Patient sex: F
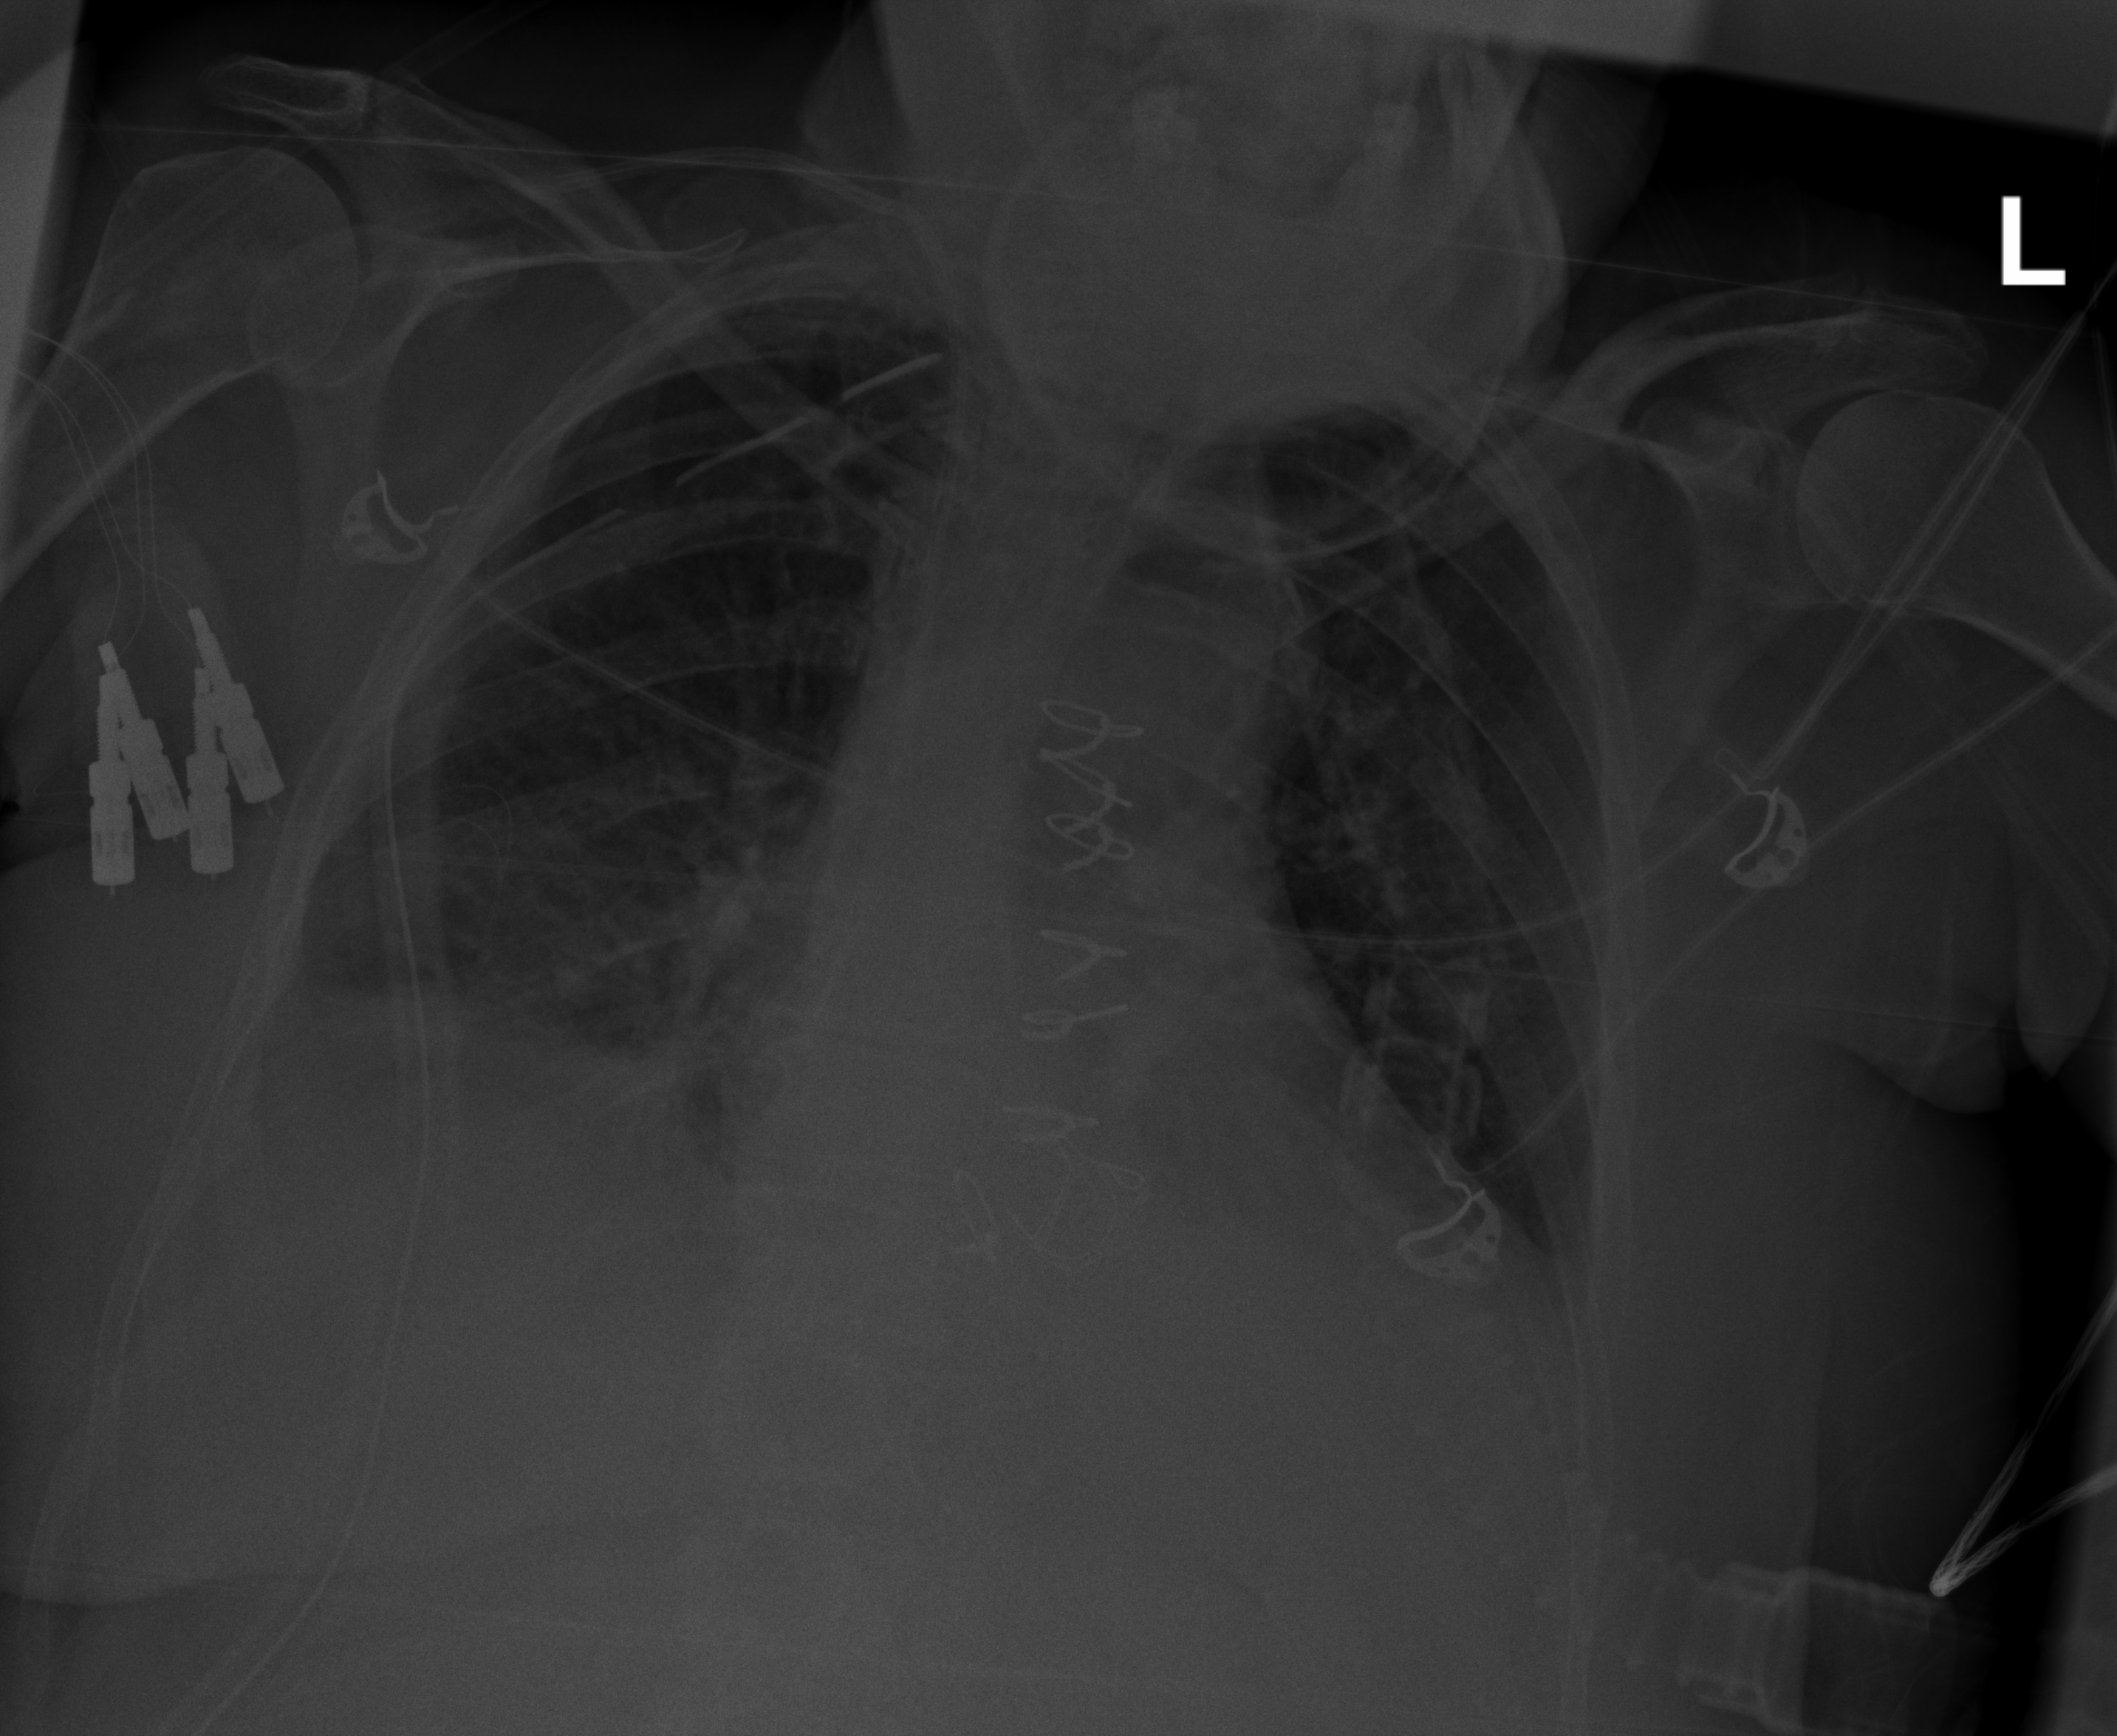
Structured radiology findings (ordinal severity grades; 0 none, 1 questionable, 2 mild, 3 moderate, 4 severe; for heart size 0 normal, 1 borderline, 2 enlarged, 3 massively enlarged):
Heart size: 1
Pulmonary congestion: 2
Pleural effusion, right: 2
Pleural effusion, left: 2
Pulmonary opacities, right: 1
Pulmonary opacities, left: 0
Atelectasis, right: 2
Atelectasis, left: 2